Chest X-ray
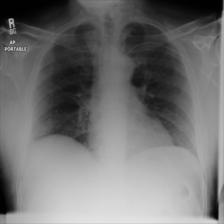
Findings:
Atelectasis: negative
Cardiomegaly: negative
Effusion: negative
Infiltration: negative
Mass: positive
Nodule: negative
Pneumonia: negative
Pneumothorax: positive
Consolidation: negative
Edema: negative
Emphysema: negative
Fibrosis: negative
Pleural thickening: negative
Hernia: negative